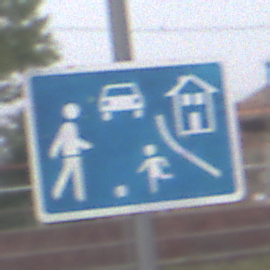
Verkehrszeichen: BeginnVerkehrsberuhigterBereich
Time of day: Midday
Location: Outdoor (Suburban)
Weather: Overcast
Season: NotSpecified
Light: Natural